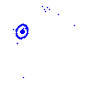
Particle: kaon